Field crop: tomato
Growth stage: 1
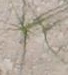
Species: cyperus